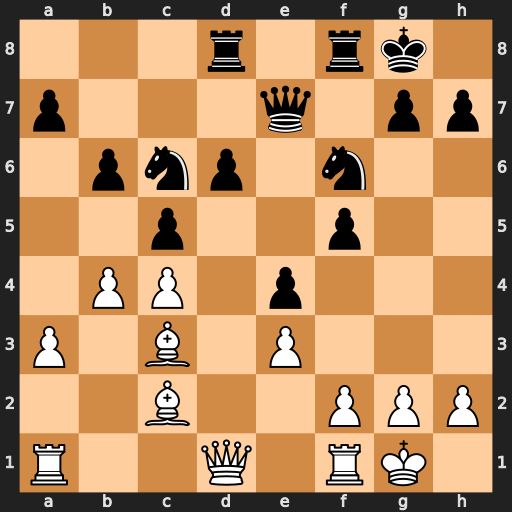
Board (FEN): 3r1rk1/p3q1pp/1pnp1n2/2p2p2/1PP1p3/P1B1P3/2B2PPP/R2Q1RK1
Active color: w
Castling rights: -
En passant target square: -
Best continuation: Bxf6 Rxf6 Qd5+ Kh8 Qxc6